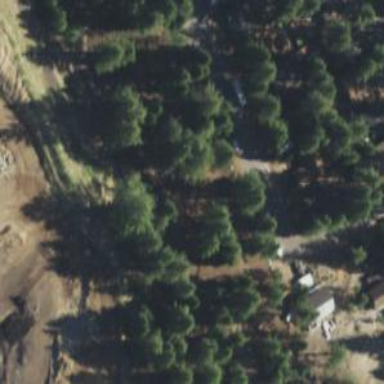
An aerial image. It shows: Woodland with evergreen needle-leaved trees.